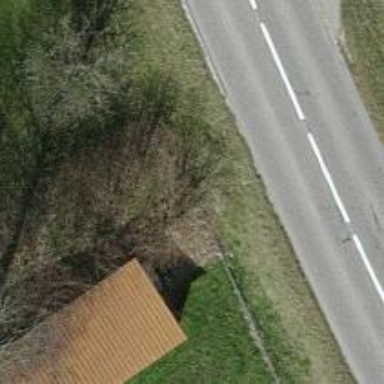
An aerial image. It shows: Hedge barrier.